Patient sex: M
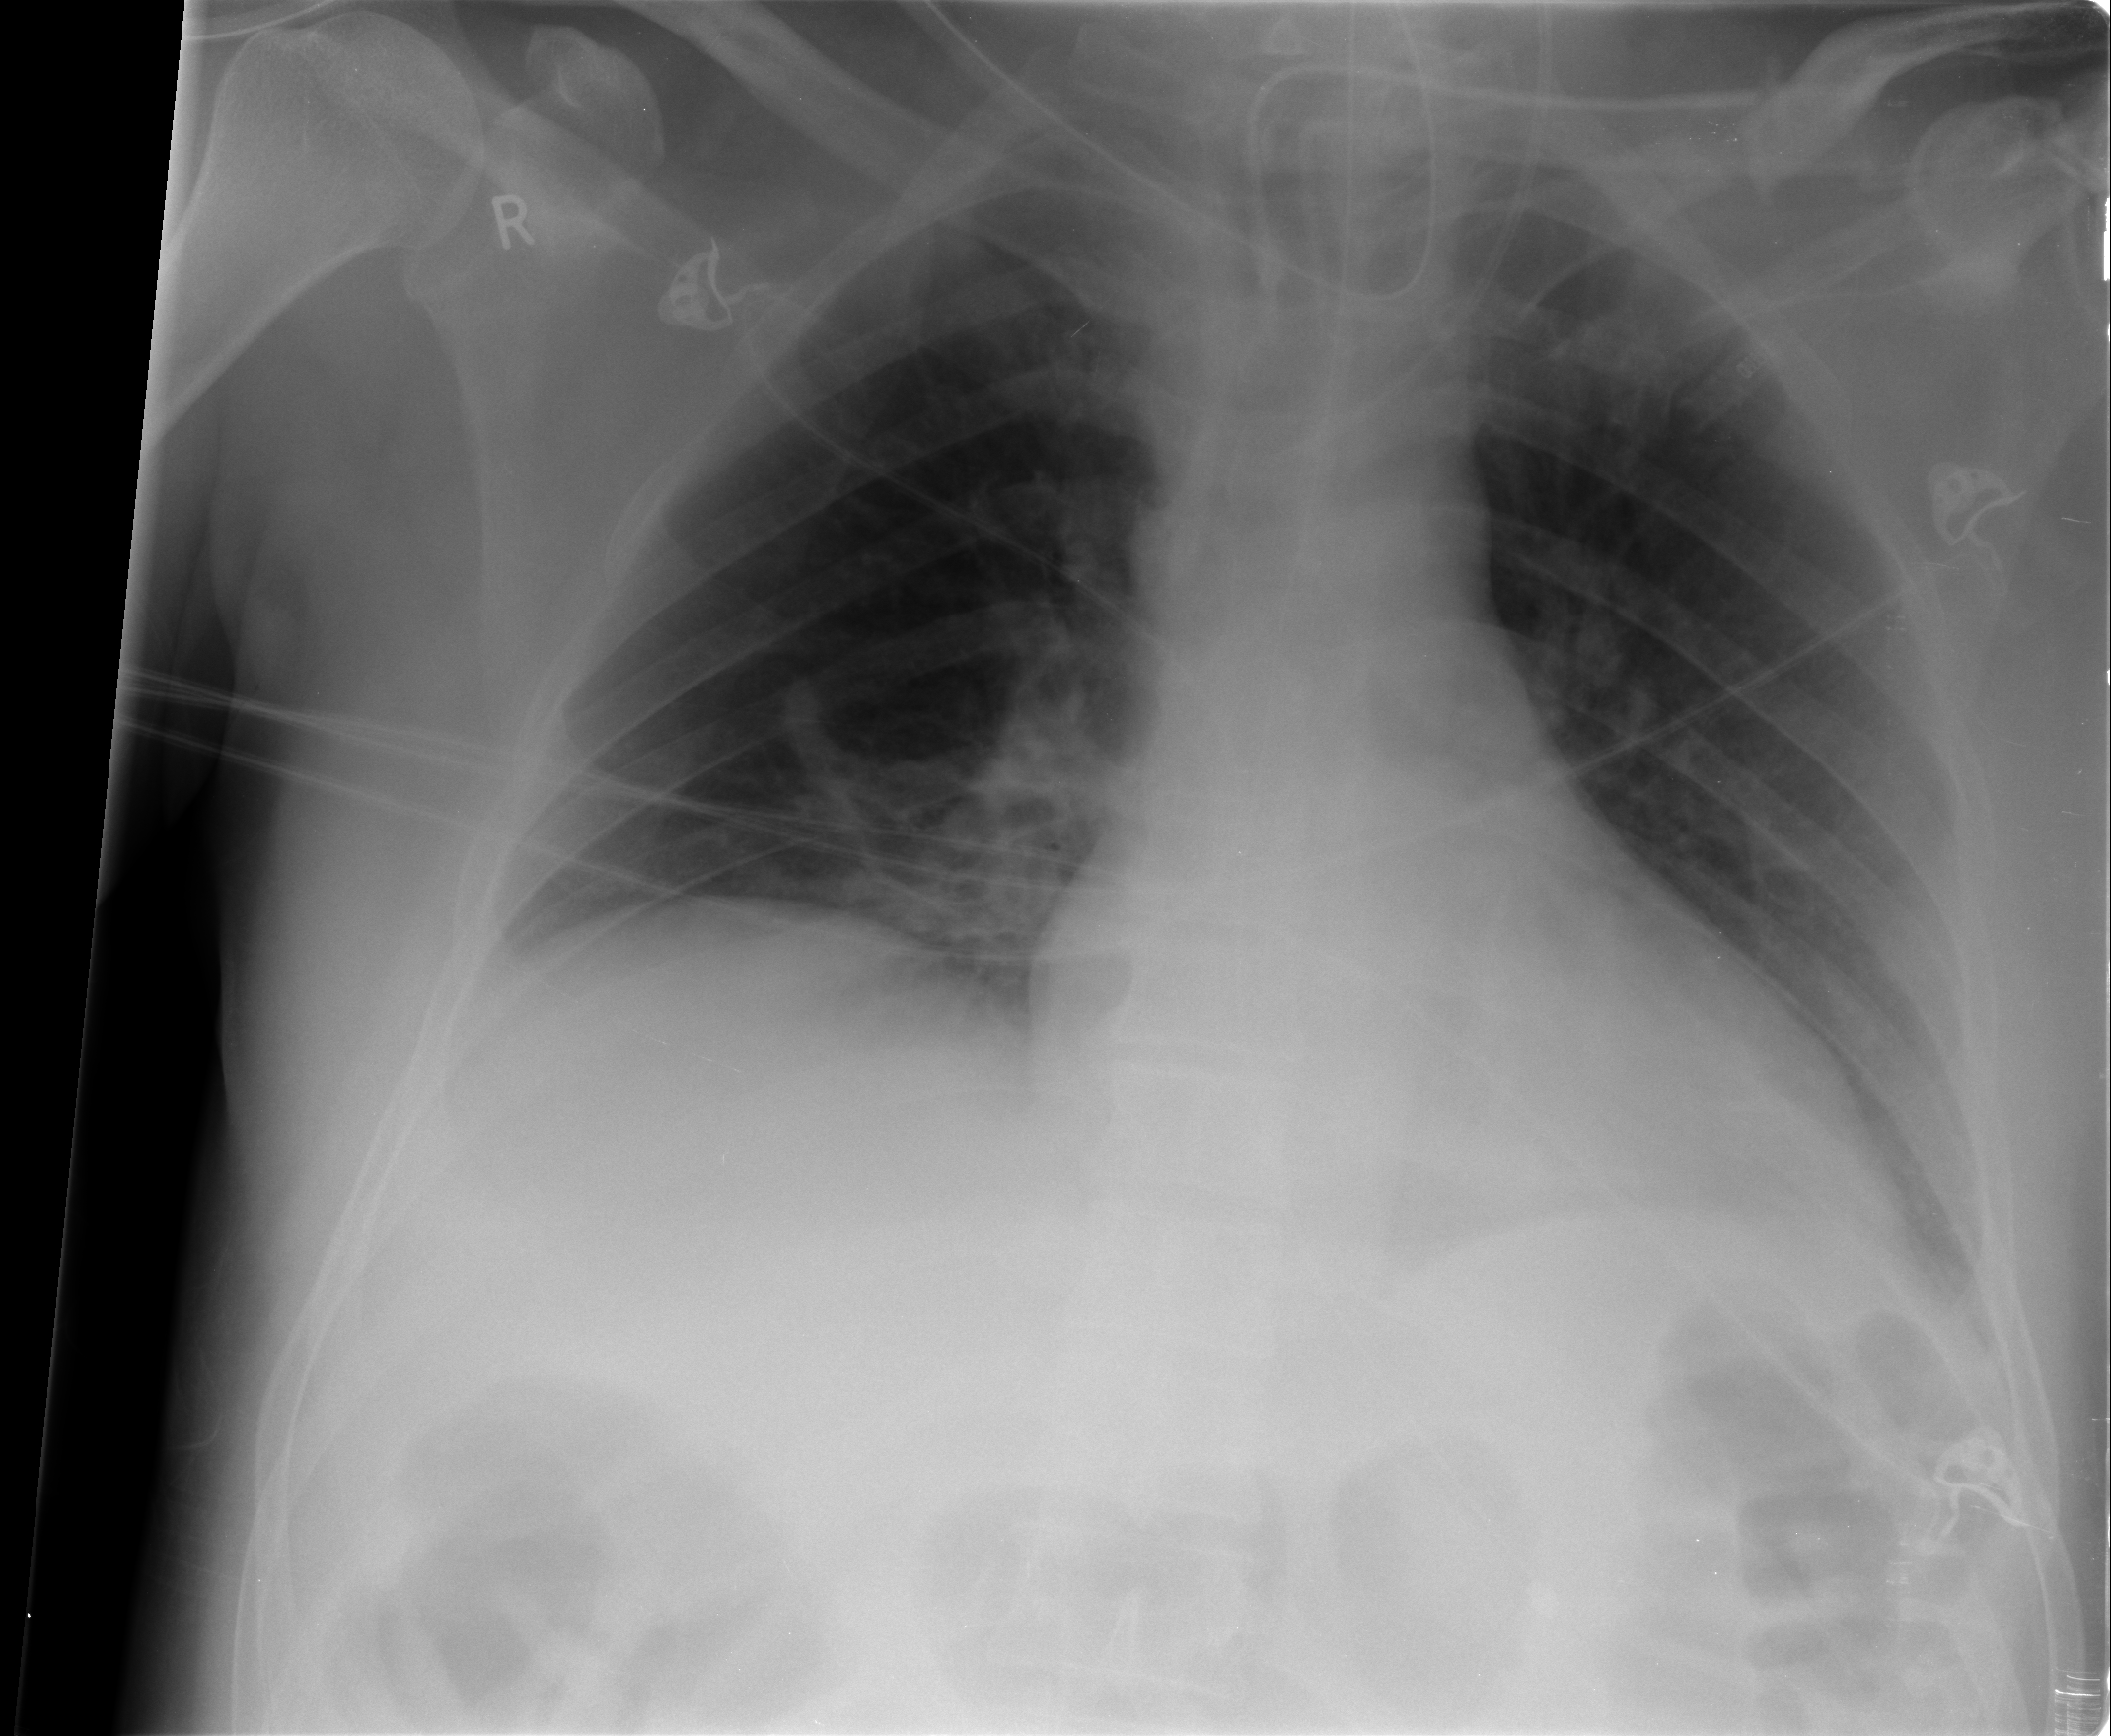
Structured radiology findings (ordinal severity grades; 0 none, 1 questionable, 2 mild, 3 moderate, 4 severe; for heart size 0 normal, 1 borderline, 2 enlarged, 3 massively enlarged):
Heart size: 1
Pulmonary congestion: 2
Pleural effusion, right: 0
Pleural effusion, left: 2
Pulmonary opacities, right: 0
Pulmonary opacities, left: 0
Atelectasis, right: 2
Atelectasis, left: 0